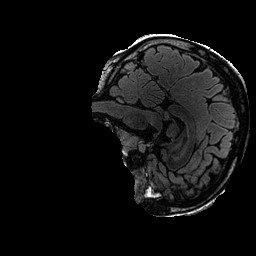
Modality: FLAIR
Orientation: sagittal
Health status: ill
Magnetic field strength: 3 T